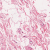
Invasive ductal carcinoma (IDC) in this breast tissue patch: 0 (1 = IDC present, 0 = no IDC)